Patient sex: M
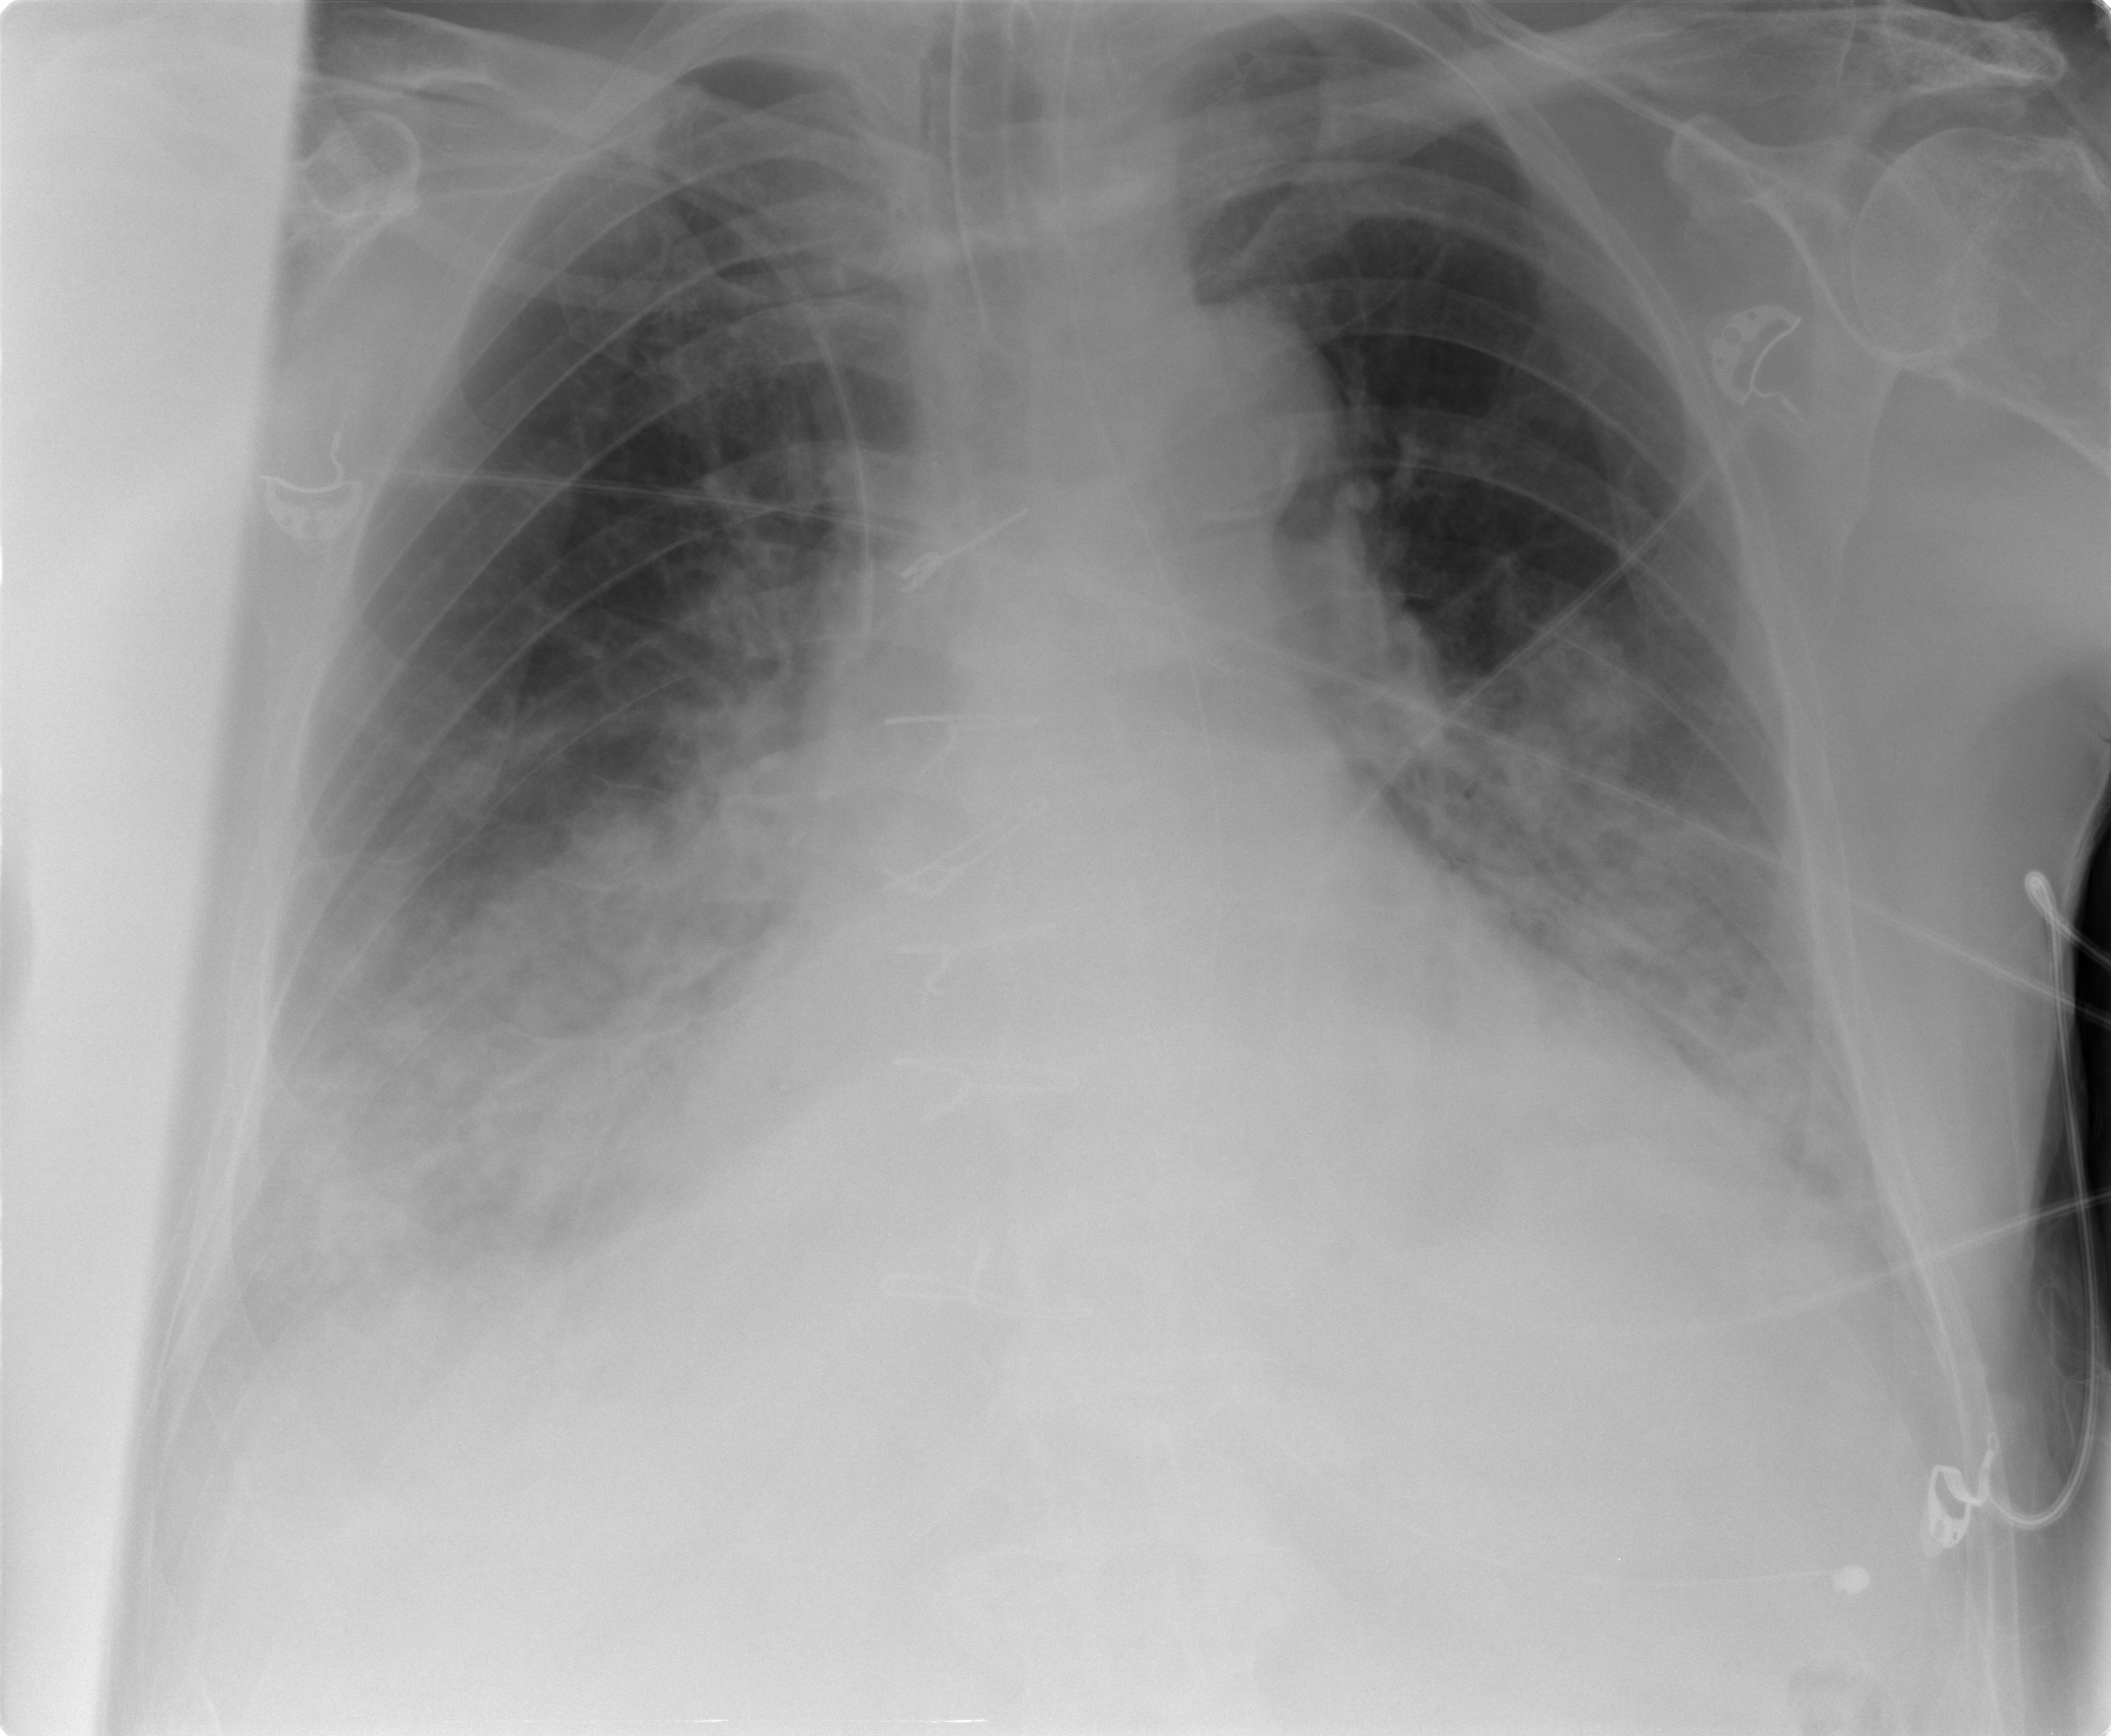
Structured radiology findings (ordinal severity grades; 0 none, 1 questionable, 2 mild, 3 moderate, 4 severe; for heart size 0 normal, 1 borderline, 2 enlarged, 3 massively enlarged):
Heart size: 2
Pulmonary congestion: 0
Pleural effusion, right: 2
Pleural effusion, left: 2
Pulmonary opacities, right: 3
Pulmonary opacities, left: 3
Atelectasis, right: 2
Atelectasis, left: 2